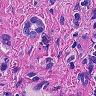
Metastatic tissue present: yes